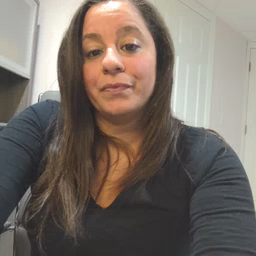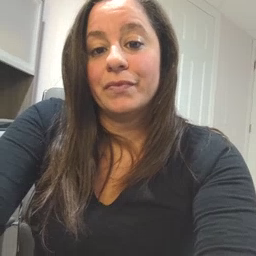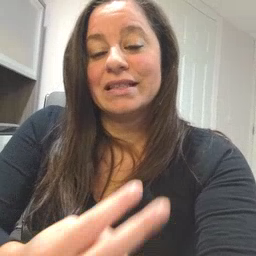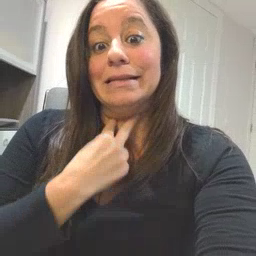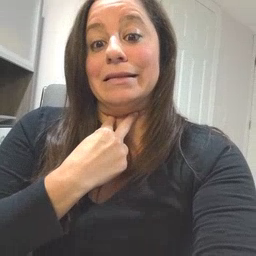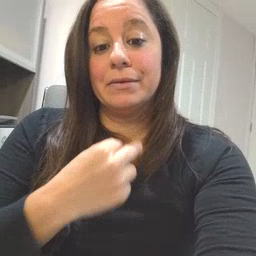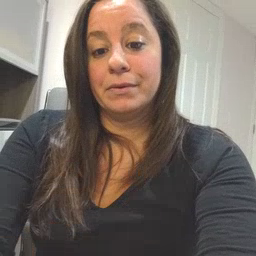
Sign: stuck